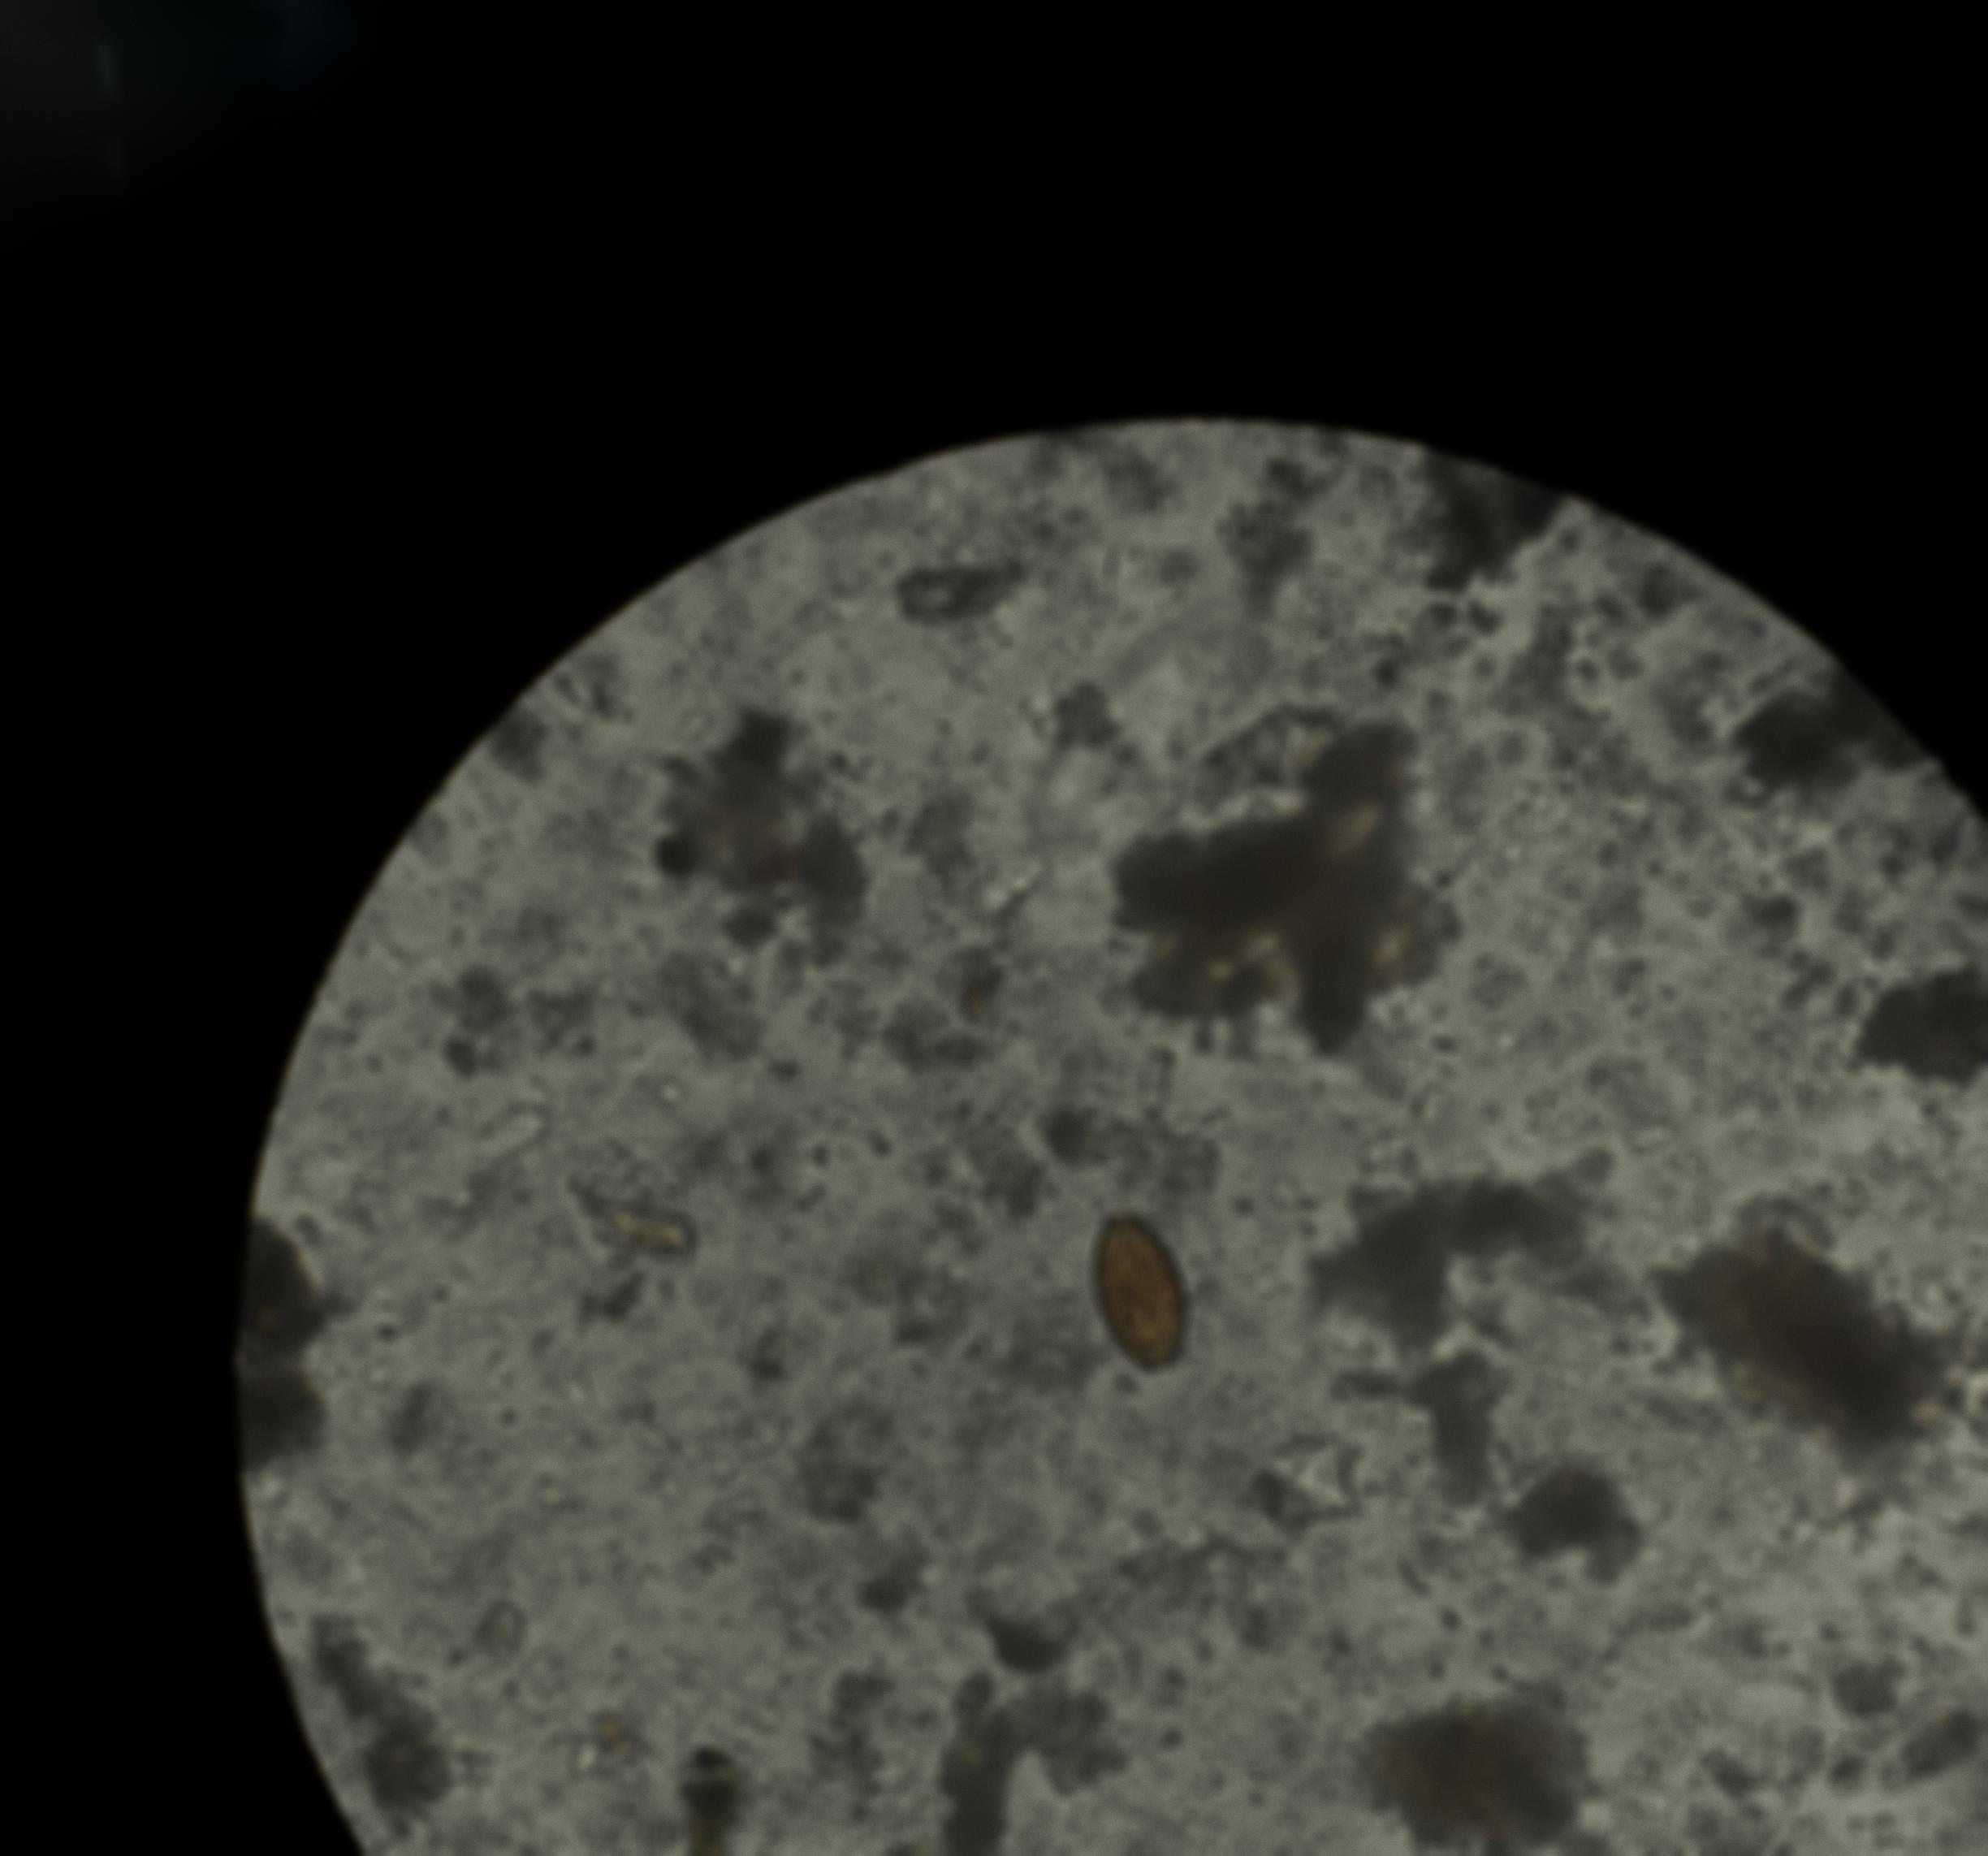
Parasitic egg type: Trichuris trichiura